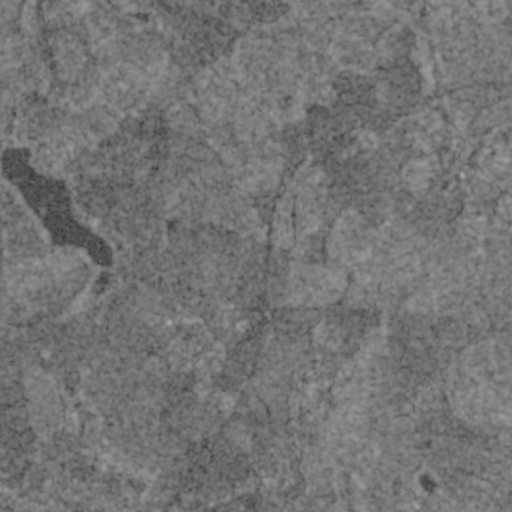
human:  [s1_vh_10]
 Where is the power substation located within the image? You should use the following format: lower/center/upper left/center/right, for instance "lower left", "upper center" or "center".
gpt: The power substation is located in the upper right of the image.
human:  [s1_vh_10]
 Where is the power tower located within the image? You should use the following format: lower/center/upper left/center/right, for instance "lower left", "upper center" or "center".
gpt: The power tower is located in the lower center of the image.
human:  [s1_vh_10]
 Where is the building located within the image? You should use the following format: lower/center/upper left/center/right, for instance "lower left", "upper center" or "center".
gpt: There is no building in the image.

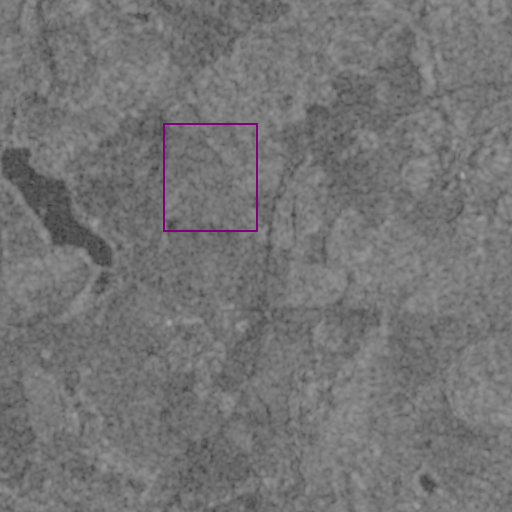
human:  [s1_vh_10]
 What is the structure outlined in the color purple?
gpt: The structure outlined in purple is a crop field.
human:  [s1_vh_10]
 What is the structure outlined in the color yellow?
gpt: There is no yellow outline.